Aerial crown-view tile of a tropical tree (Barro Colorado Island, Panama), acquired 20250512:
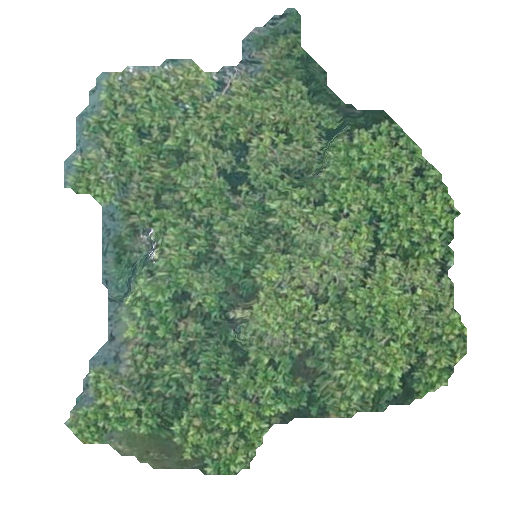
Species: Anacardium excelsum
GBIF accepted scientific name: Anacardium excelsum
Crown area: 186.989 m²